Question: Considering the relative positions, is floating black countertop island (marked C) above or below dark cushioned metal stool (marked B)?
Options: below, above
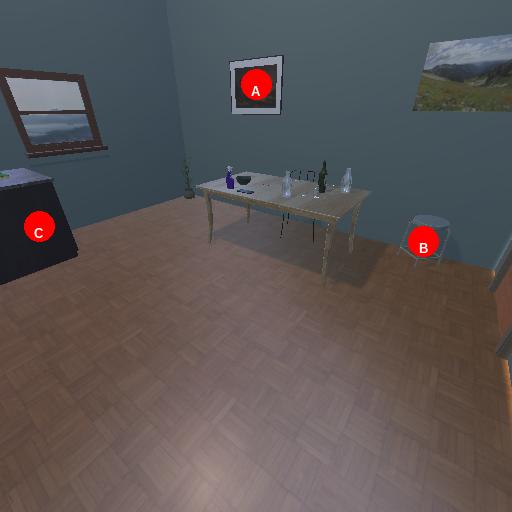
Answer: below